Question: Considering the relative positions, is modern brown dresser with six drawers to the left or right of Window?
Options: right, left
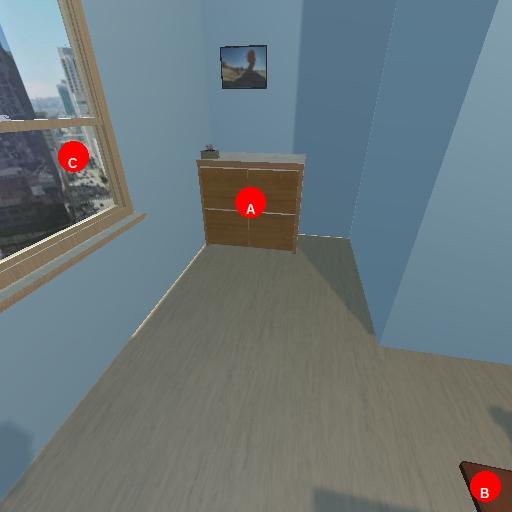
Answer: right